Field crop: maize
Growth stage: 2
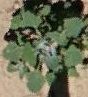
Species: chenopodium